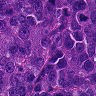
Metastatic tissue present: yes